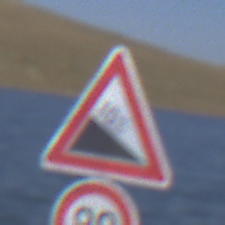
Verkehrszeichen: Gefaelle10
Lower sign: Geschwindigkeit80
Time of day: MorningAfternoon
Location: Outdoor (Nature)
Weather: Clear
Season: NotSpecified
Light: Natural